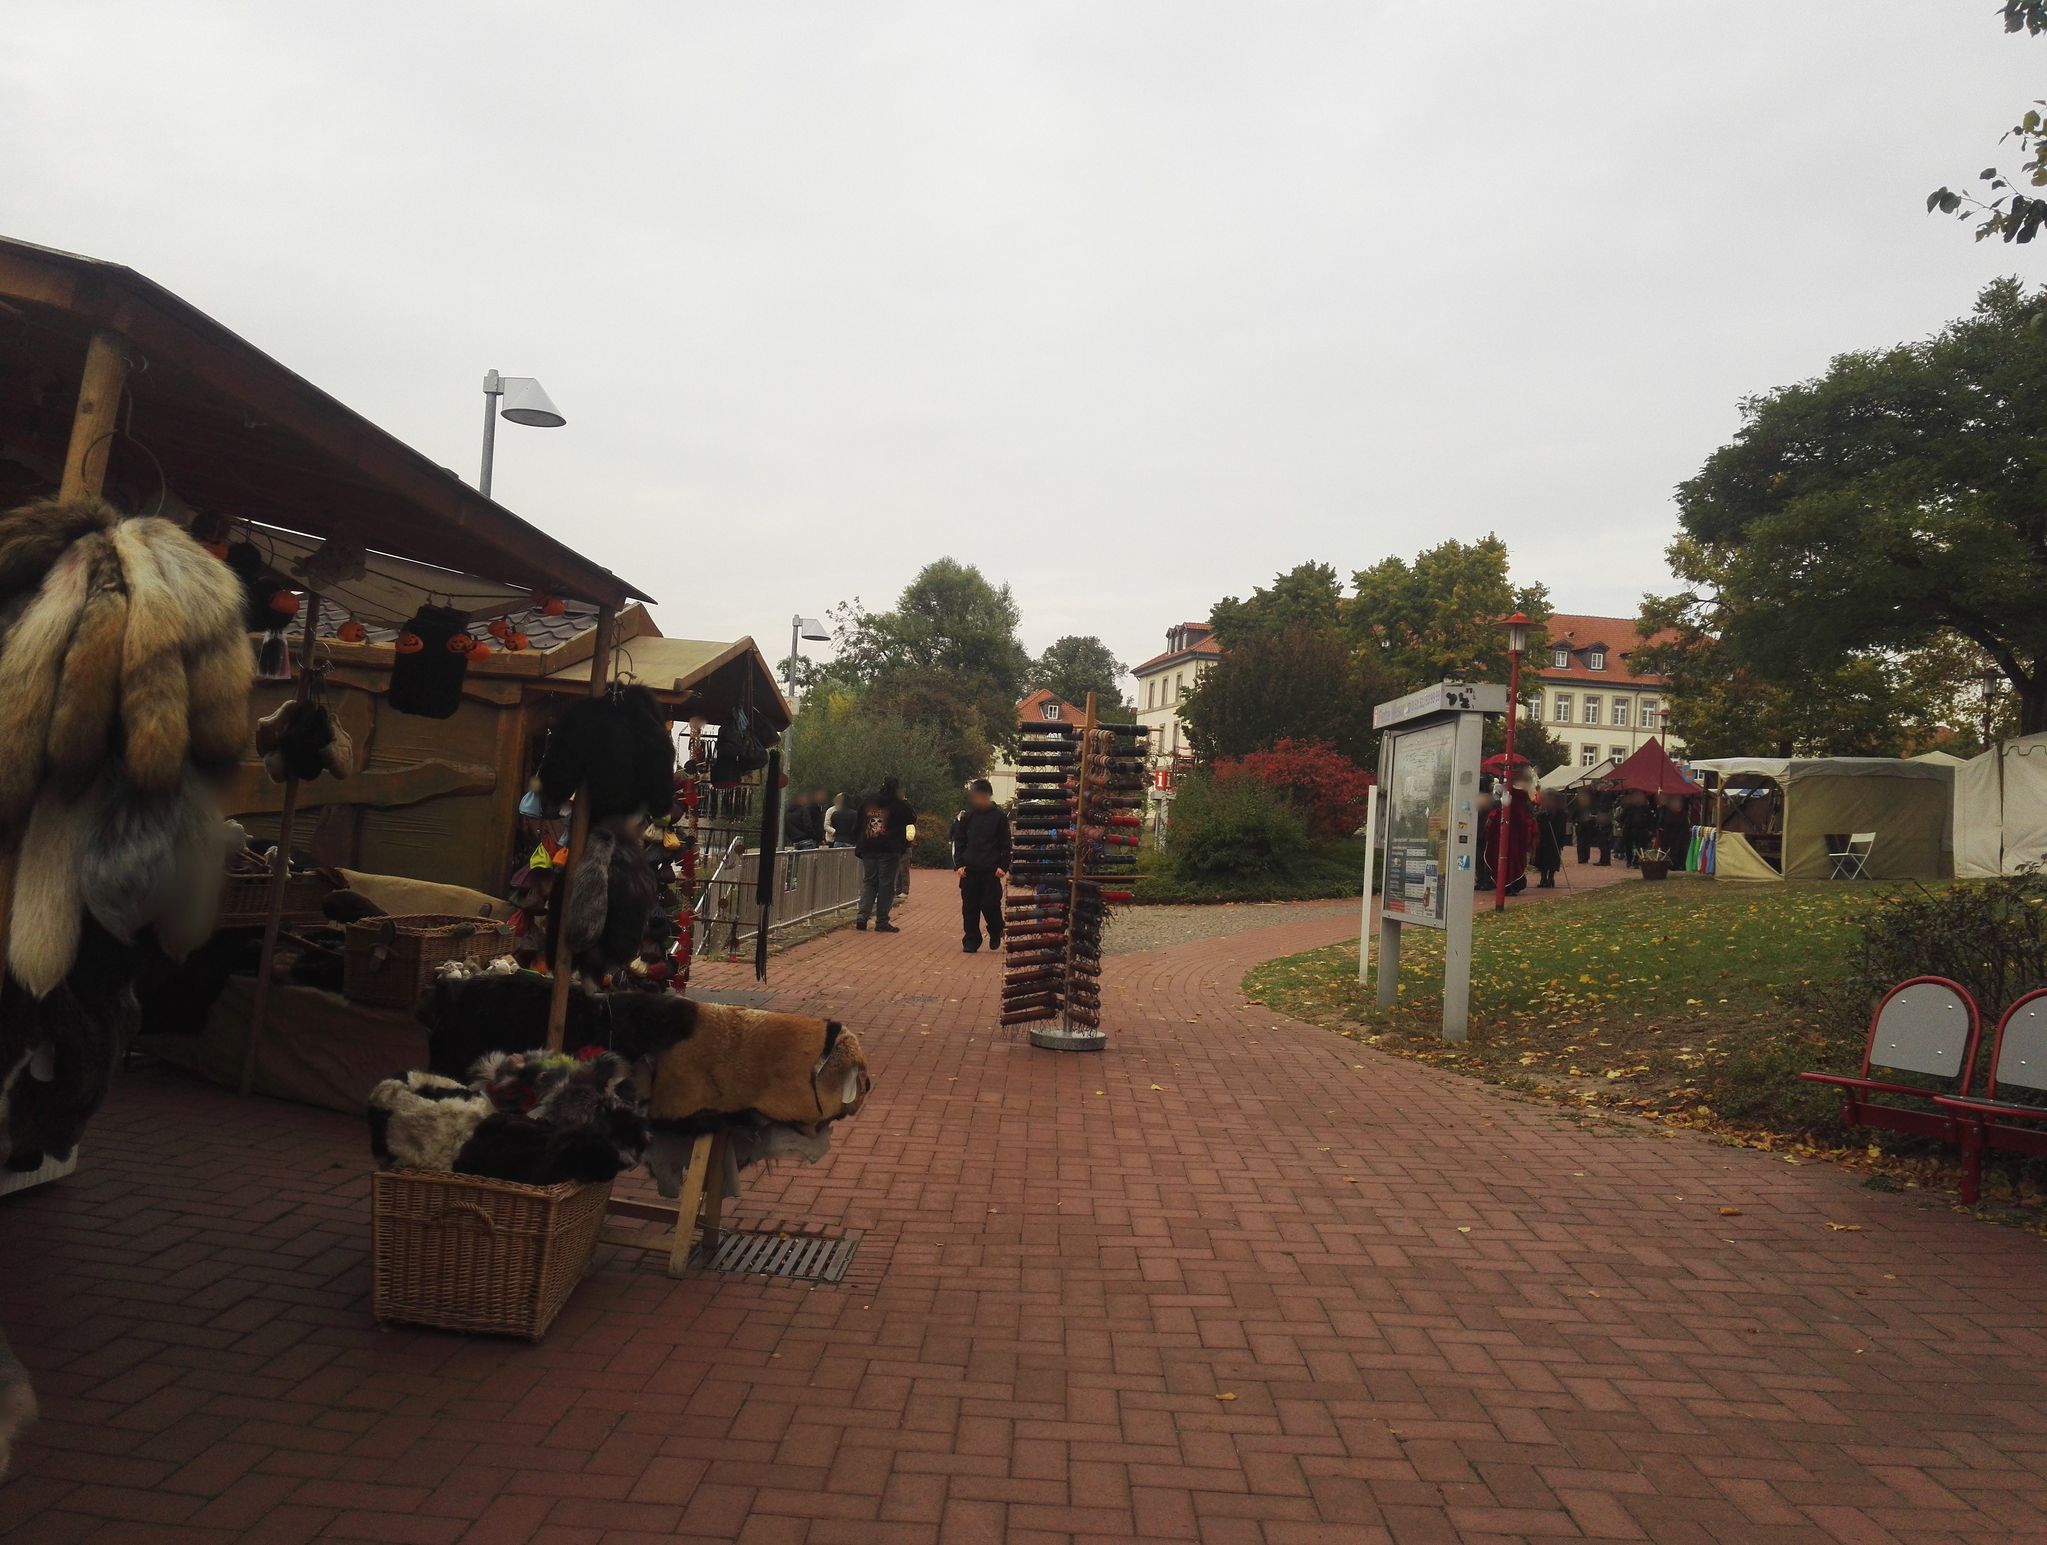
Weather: clear
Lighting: day
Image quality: good
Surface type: walking surface
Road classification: path, living_street
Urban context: dense urban cluster
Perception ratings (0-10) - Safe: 3.01, Lively: 4.16, Beautiful: 7.35, Boring: 6.05, Depressing: 6.12, Wealthy: 5.61